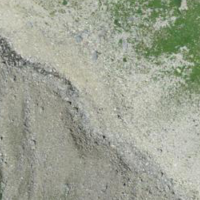
EUNIS habitat code: 31
Species observed at this site:
Scaeva selenitica